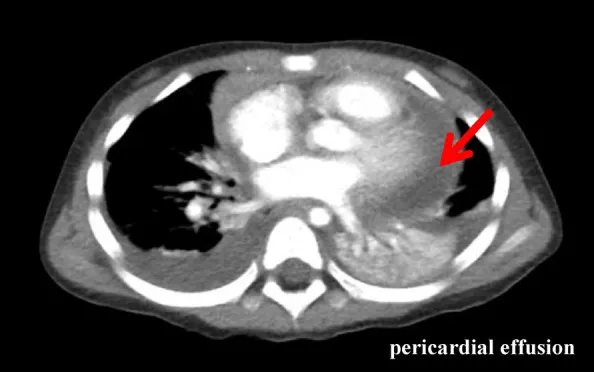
Enhanced chest CT (the third day of admission): bilateral lung infection with massive consolidation; enlarged heart, moderate pericardial effusion, pericardial thickening, and enhancement; and a small amount of bilateral pleural effusion.
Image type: radiology (ct)